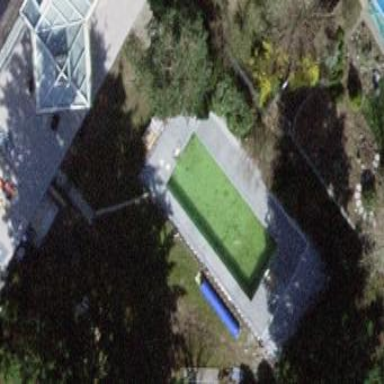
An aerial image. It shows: Swimming pool located in leisure land.